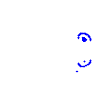
Particle: pion